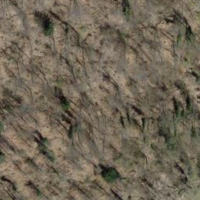
EUNIS habitat code: 41
Species observed at this site:
Maniola jurtina
Lacerta agilis